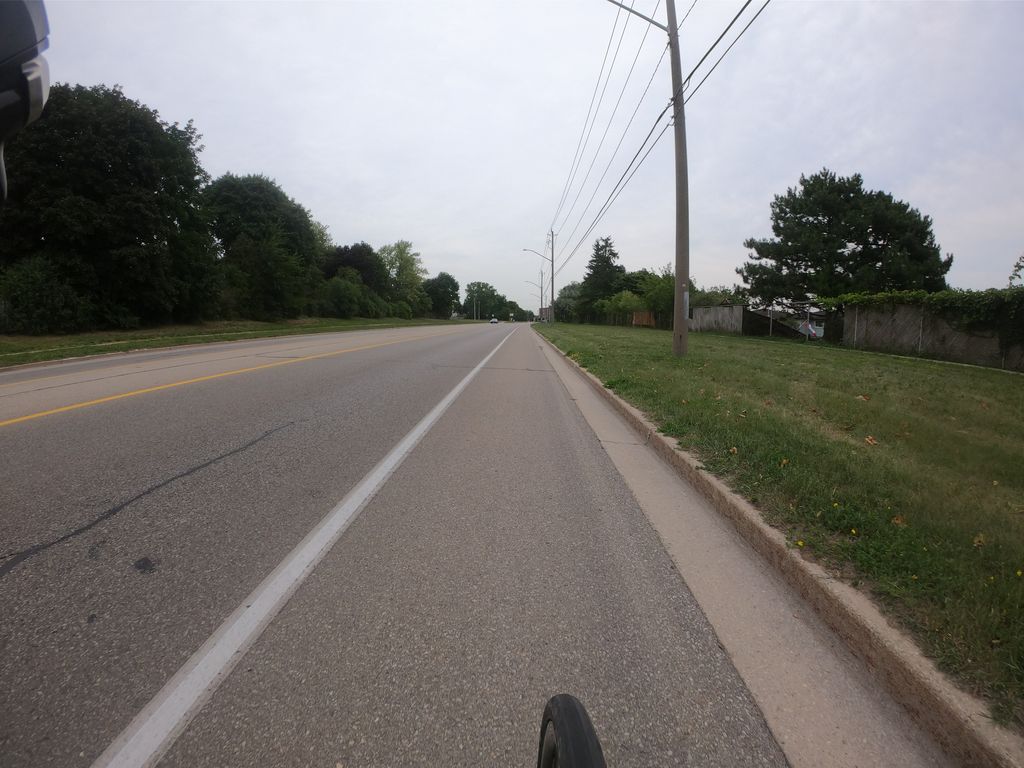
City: kitchener-waterloo